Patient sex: F
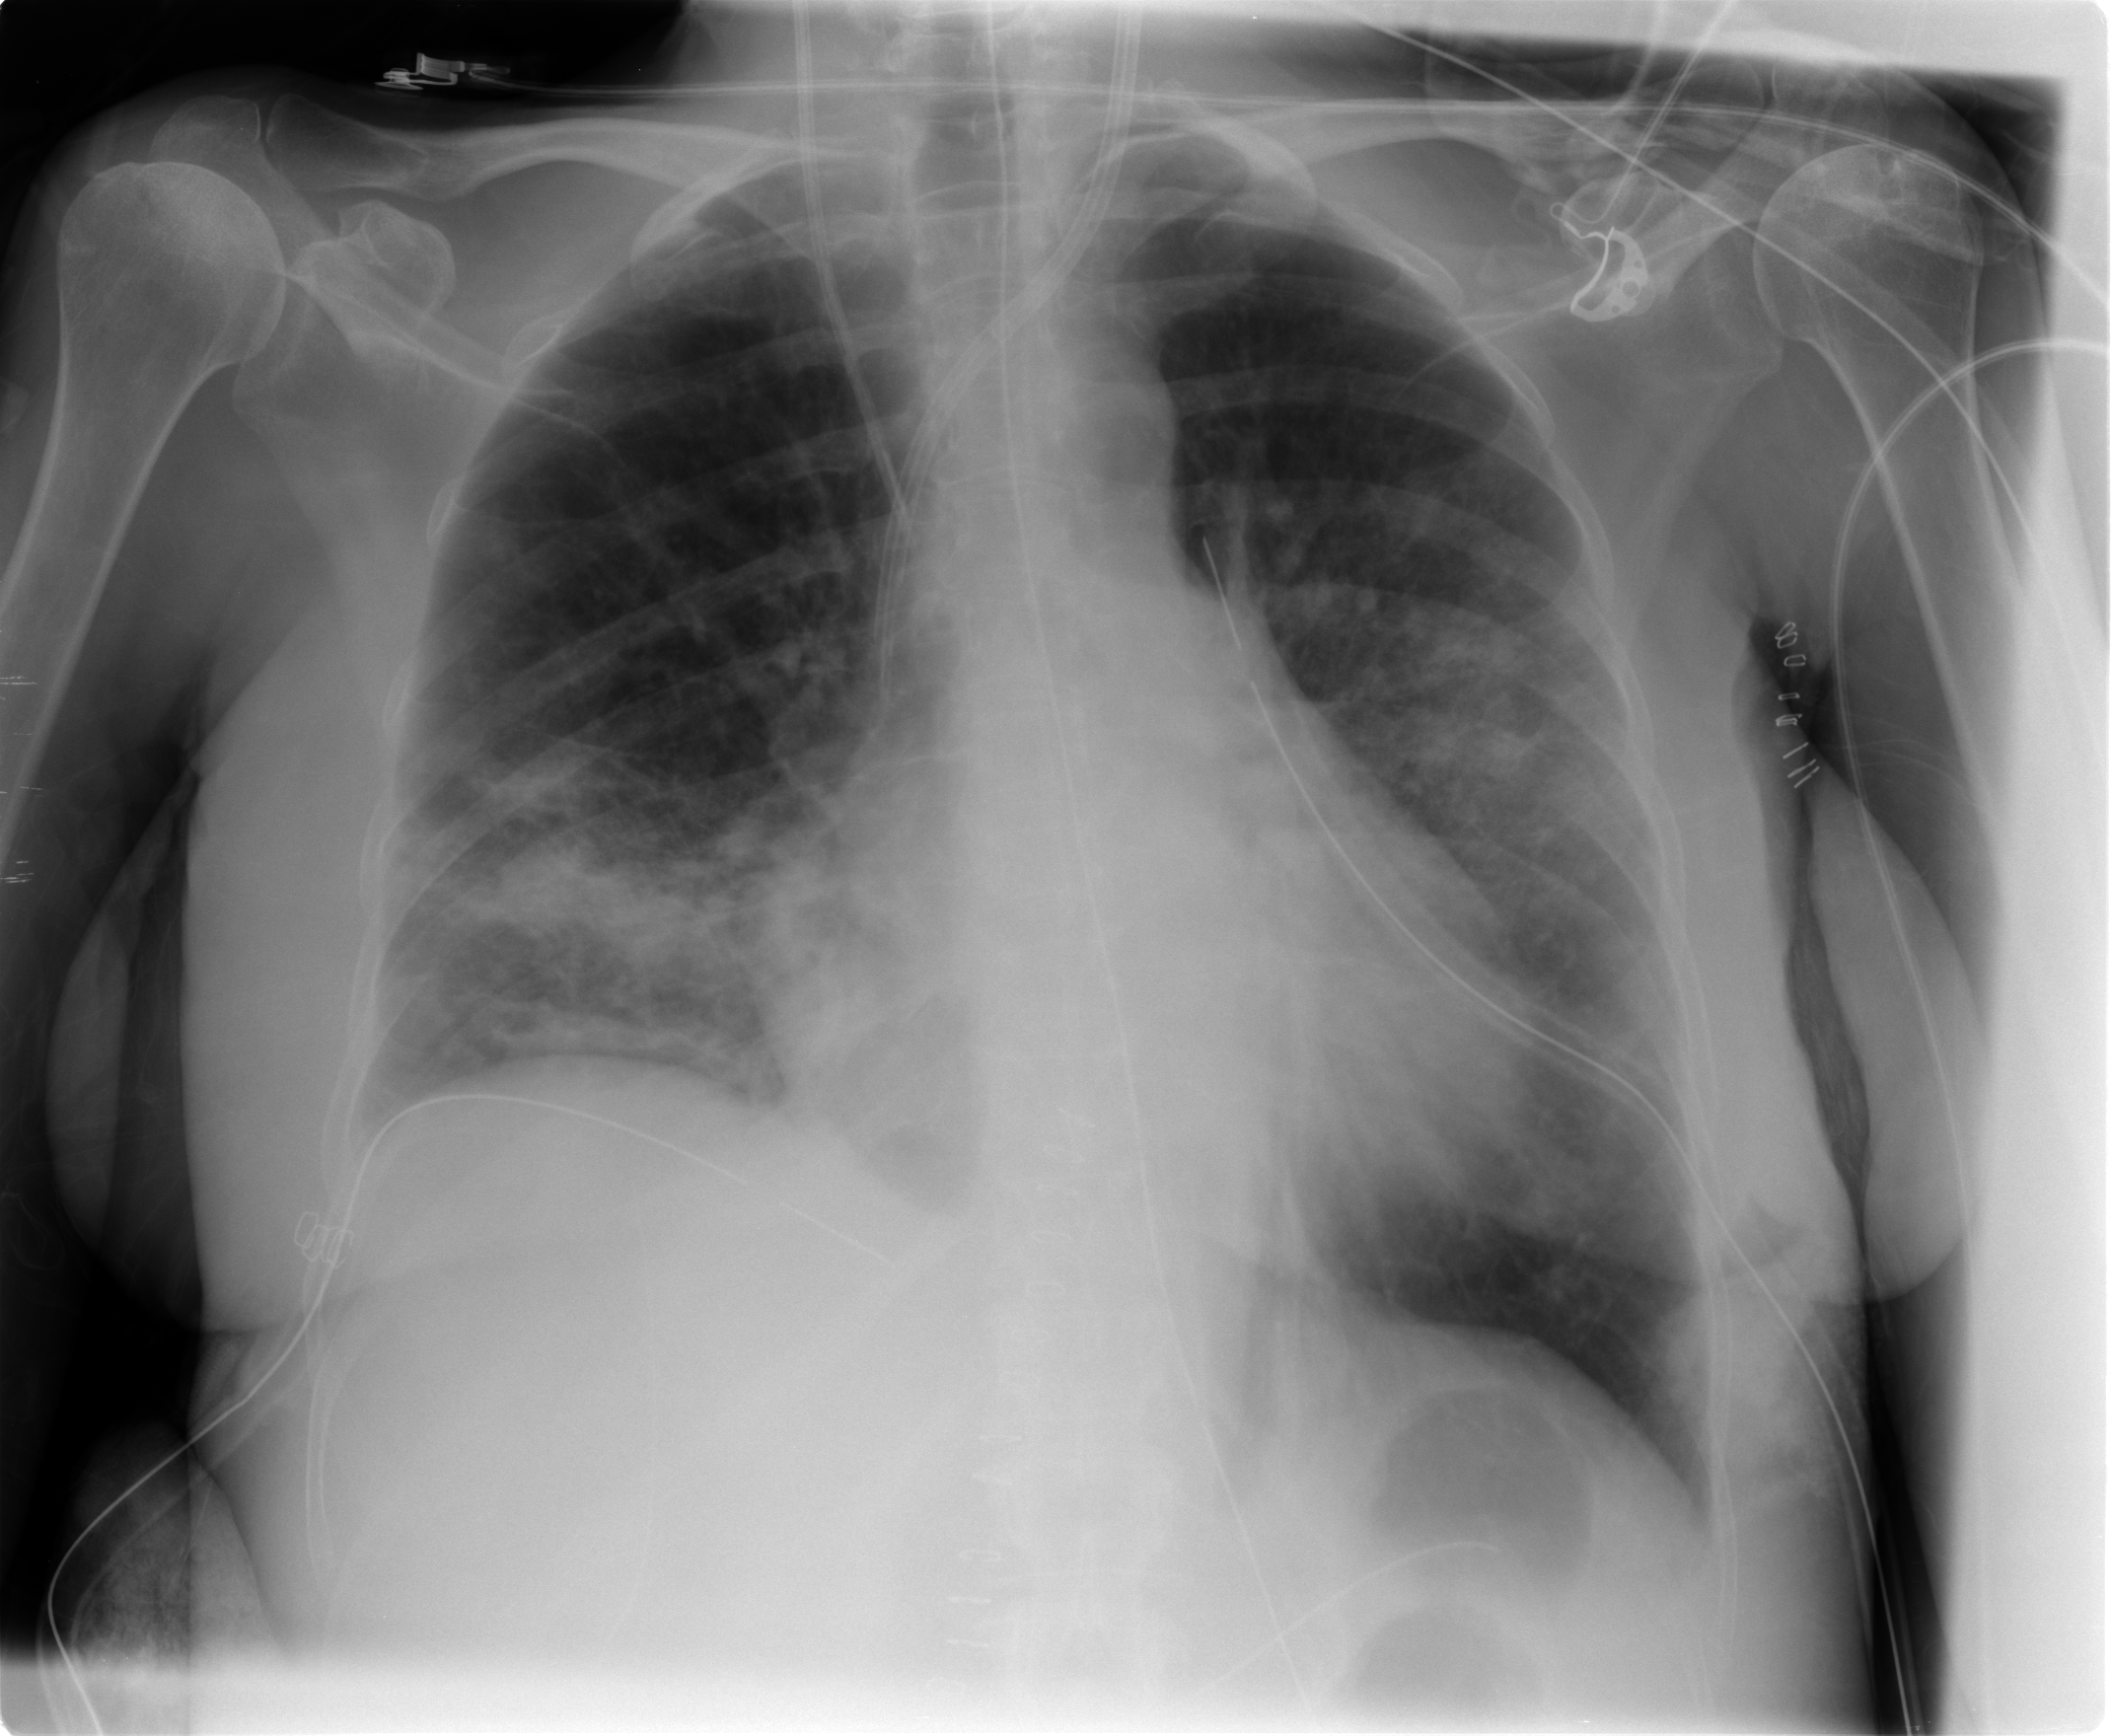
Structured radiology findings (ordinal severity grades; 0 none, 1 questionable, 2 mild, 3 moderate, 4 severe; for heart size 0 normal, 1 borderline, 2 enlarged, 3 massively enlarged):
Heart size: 1
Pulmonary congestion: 0
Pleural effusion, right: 0
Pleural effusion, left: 0
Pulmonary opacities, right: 1
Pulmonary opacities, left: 2
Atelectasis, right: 2
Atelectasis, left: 0